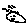
Label: cat